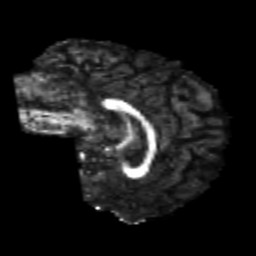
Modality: FA
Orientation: sagittal
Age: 24
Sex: male
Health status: healthy
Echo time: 0.074 s